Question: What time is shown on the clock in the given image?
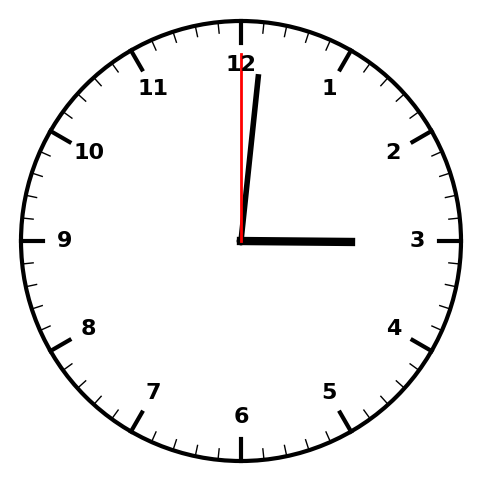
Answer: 03:01:00